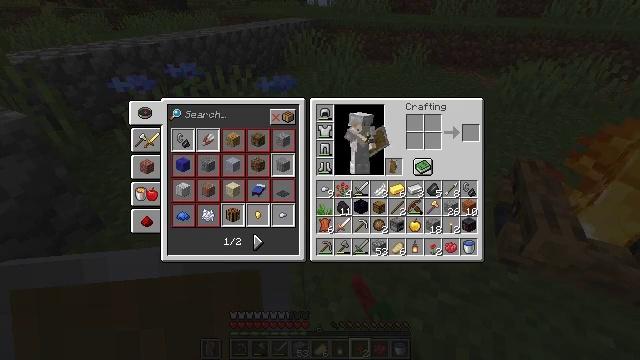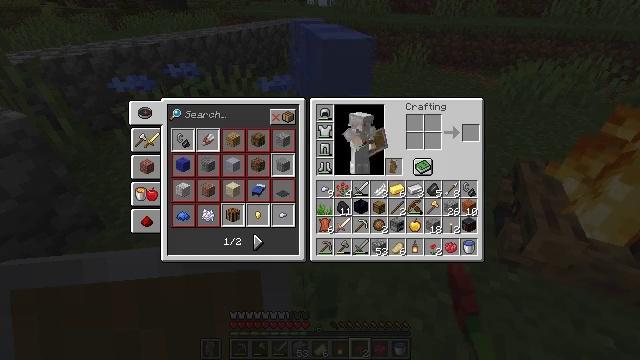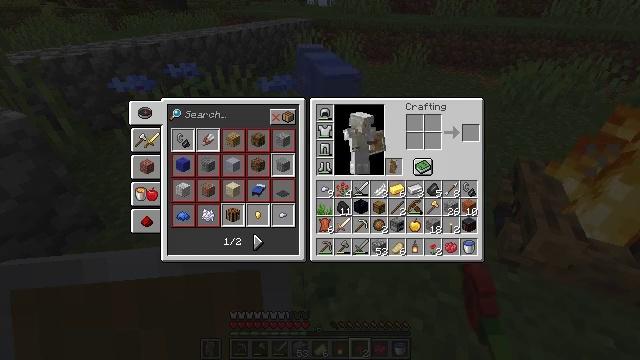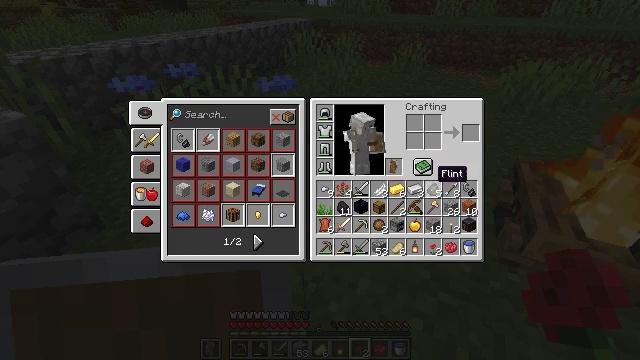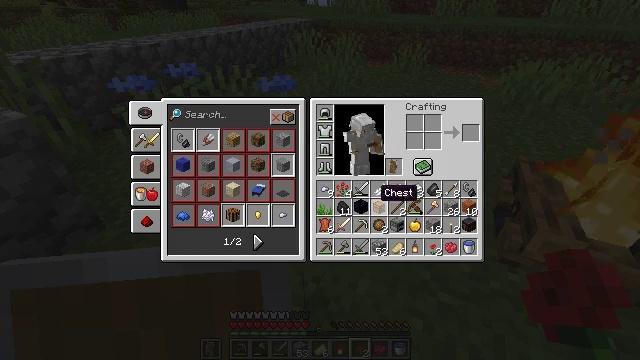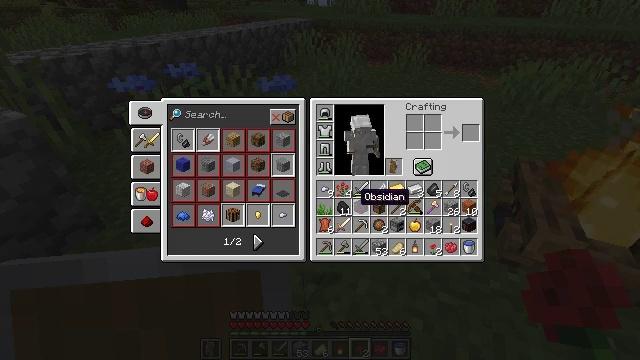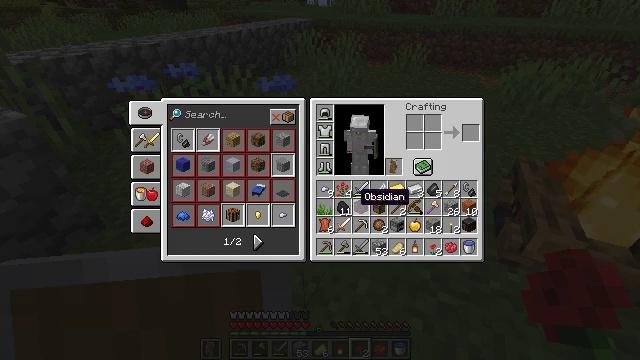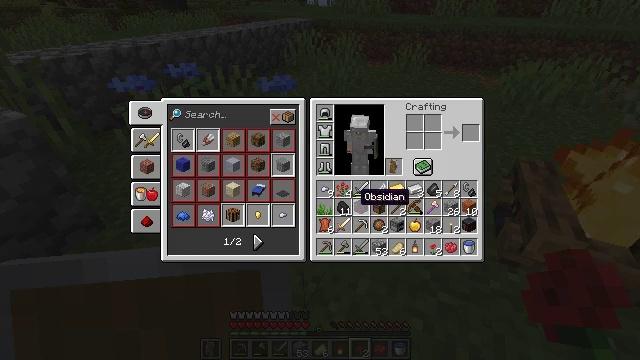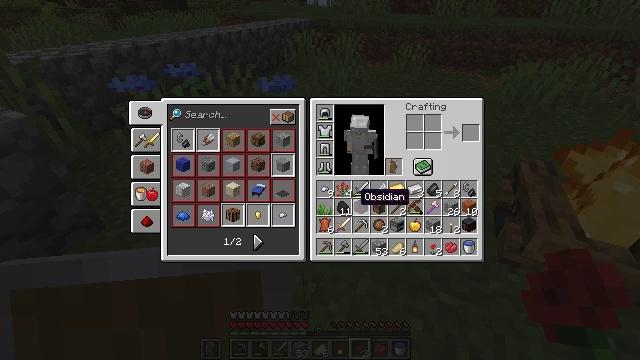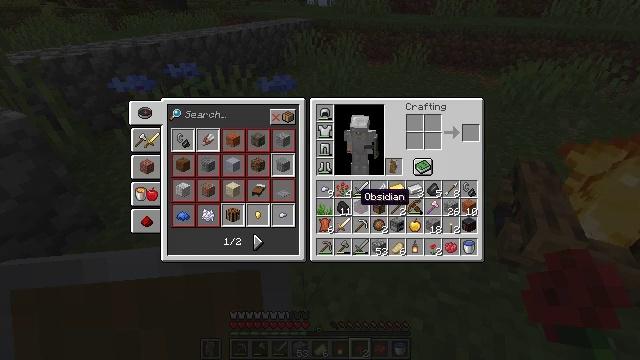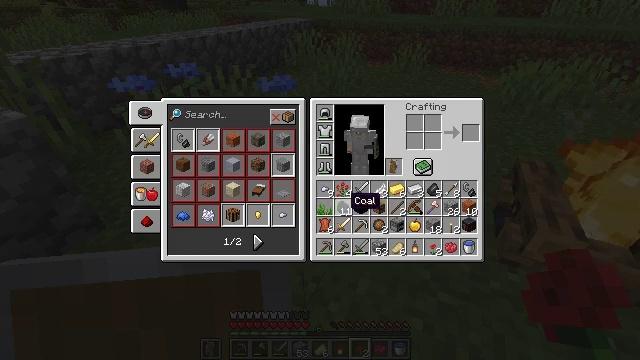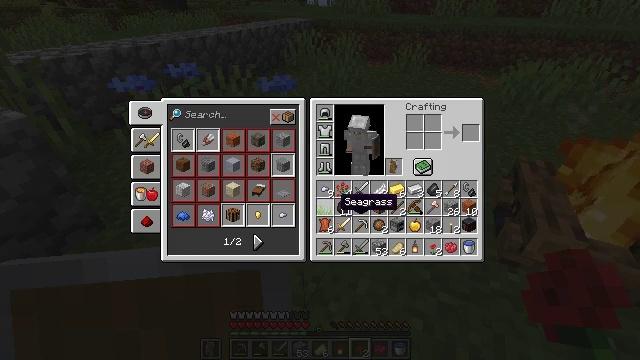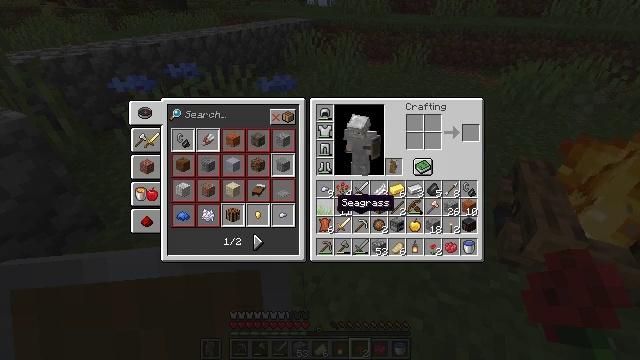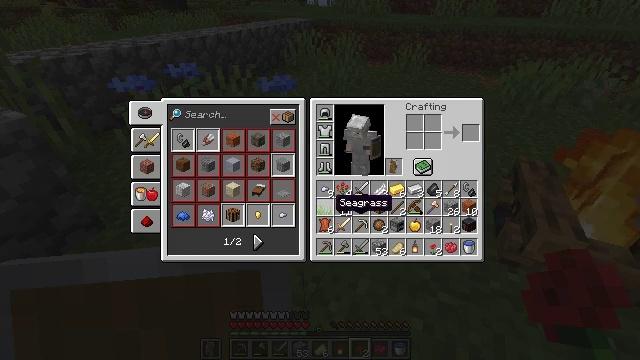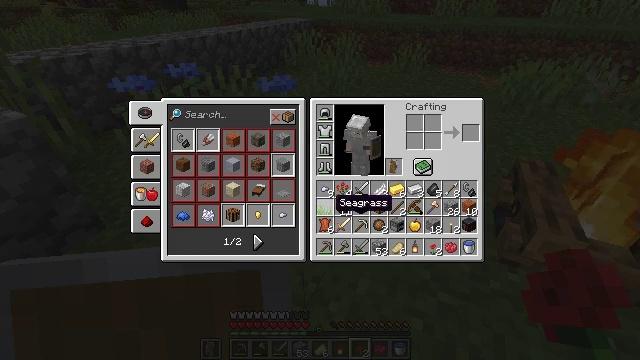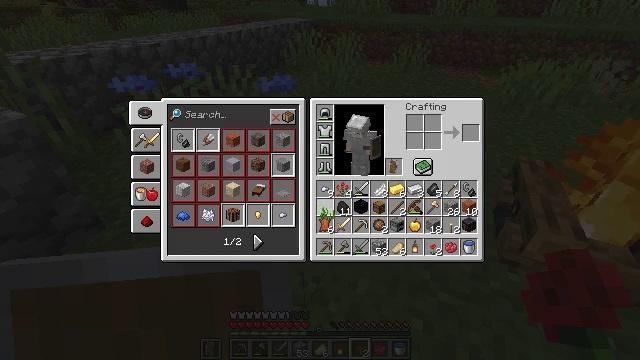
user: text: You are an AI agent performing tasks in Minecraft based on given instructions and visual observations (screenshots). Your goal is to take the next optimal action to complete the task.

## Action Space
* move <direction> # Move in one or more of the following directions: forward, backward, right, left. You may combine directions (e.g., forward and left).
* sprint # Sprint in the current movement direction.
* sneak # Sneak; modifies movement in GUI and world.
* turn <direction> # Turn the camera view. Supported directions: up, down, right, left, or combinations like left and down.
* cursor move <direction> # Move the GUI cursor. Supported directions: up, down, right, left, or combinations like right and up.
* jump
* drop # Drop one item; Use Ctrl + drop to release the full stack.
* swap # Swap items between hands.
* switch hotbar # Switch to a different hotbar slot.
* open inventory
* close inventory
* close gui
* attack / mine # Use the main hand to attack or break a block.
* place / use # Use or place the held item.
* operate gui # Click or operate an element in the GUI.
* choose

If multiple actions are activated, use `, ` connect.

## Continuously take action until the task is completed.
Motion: motion action
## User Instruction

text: Remove a piece of seagrass from the inventory.
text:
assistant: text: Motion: cursor move left, open gui
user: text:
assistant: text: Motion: cursor move left and down
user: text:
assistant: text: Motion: cursor move left and down
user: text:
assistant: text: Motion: cursor move left and down
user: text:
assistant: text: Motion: cursor move left
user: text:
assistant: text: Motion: no_op
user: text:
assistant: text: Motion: no_op
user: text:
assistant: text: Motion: no_op
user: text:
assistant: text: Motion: no_op
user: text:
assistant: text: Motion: cursor move left
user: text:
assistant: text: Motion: cursor move left
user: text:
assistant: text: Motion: no_op
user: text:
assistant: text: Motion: no_op
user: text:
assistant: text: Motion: no_op
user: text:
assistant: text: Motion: operate gui
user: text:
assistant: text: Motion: operate gui
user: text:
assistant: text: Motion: cursor move right and up
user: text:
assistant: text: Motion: cursor move right and up
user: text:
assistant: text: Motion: cursor move right and up
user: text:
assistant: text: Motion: cursor move right and up
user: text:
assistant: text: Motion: operate gui
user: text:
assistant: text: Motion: operate gui
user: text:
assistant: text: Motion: operate gui
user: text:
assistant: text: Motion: operate gui
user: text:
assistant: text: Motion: no_op
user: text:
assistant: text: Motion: no_op
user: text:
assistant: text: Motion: no_op
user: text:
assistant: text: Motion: no_op
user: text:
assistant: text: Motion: cursor move left and down
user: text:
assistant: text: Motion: no_op